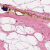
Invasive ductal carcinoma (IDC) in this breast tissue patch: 0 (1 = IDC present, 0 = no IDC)